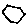
Label: hexagon